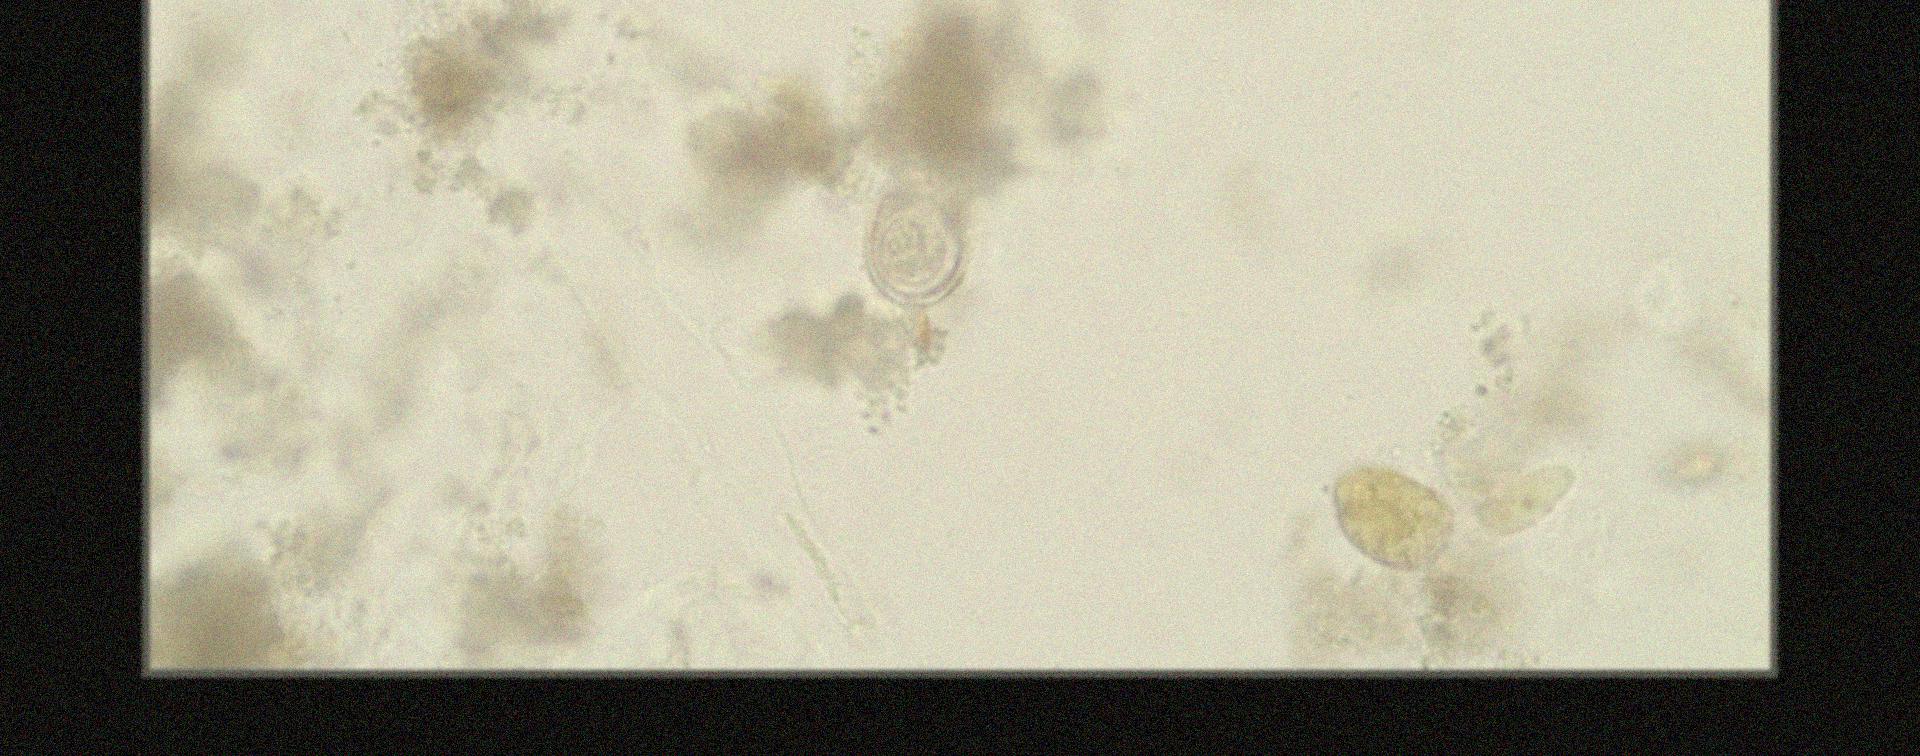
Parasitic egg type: Hymenolepis nana